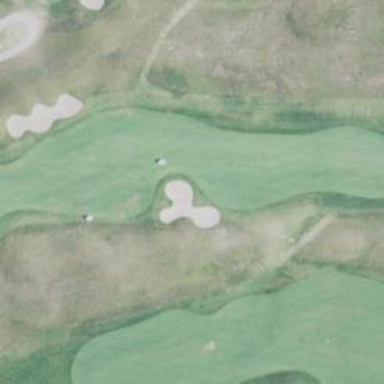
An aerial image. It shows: View of golf hole.